Question: I'm not working much with html but I need to have two lists where I can select from one list to another. like :

this is the html code but the selection from one list to the other is not working :
'''
<!DOCTYPE html>
<html>
<head>
<script>
$().ready(function() {
$('#add').click(function() {
return !$('#select1 option:selected').remove().appendTo('#select2');
});
$('#remove').click(function() {
return !$('#select2 option:selected').remove().appendTo('#select1');
});
});
</script>
<style type="text/css" media=screen>
a {
display: block;
border: 1px solid #aaa;
text-decoration: none;
background-color: #fafafa;
color: #123456;
margin: 2px;
clear:both;
}
div {
float:left;
text-align: center;
margin: 10px;
}
select {
width: 100px;
height: 80px;
}
</style>
</head>
<body>
<div>
<select multiple id="select1">
<option value="1">Option 1</option>
<option value="2">Option 2</option>
<option value="3">Option 3</option>
<option value="4">Option 4</option>
</select>
<a href="#" id="add">add &gt;&gt;</a>
</div>
<div>
<select multiple id="select2"></select>
<a href="#" id="remove">&lt;&lt; remove</a>
</div>
</body>
</html>
'''
I'm just not seeing what my mistake is. Any suggestions would be welcome.
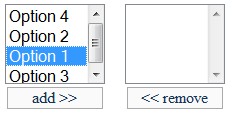
Answer: use document.ready .you placed wrong code
replace
'''
$().ready(function()
'''
with
'''
$(document).ready(function()
'''
try to put
'''
<script src="http://code.jquery.com/jquery-1.9.1.js"></script>
<script src="http://code.jquery.com/ui/1.10.2/jquery-ui.js"></script>
'''
you did not included jQuery files.
use the following code to remove and append options.
'''
$('#select1:selected').each(function(i, selected) {
$("#select2").append('<option
value='+$(selected).val()+'>'+$(selected).text()+'</option>');
$(this).remove();
});
'''